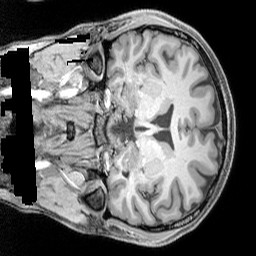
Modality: T1w
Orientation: coronal